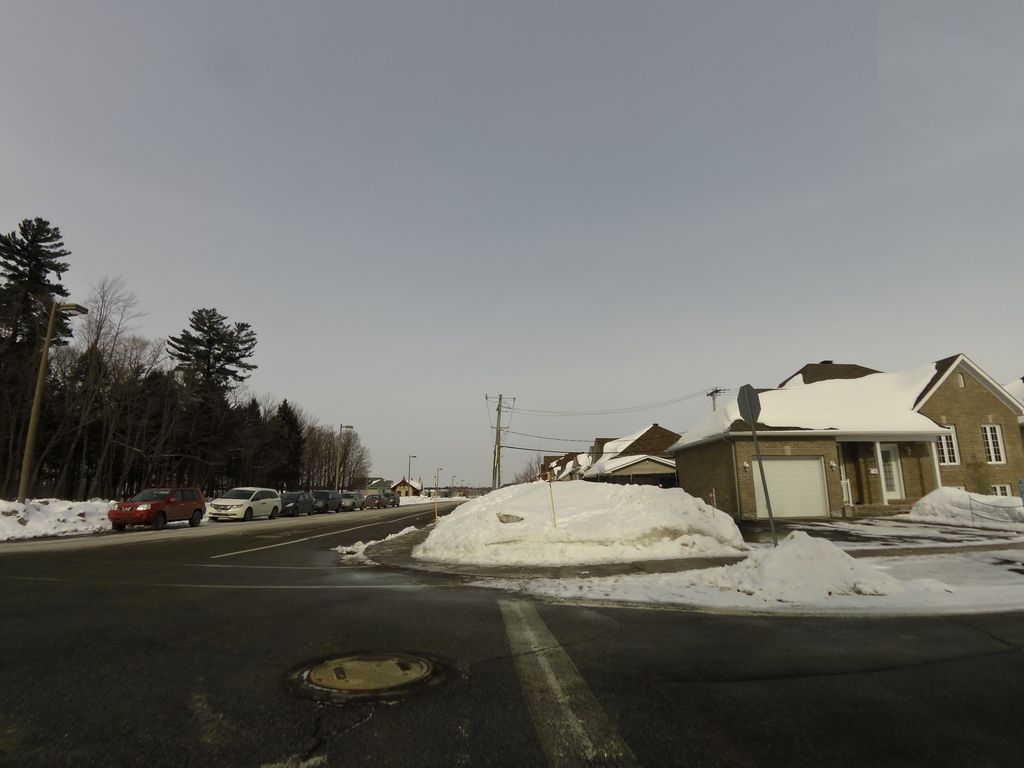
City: ottawa-gatineau